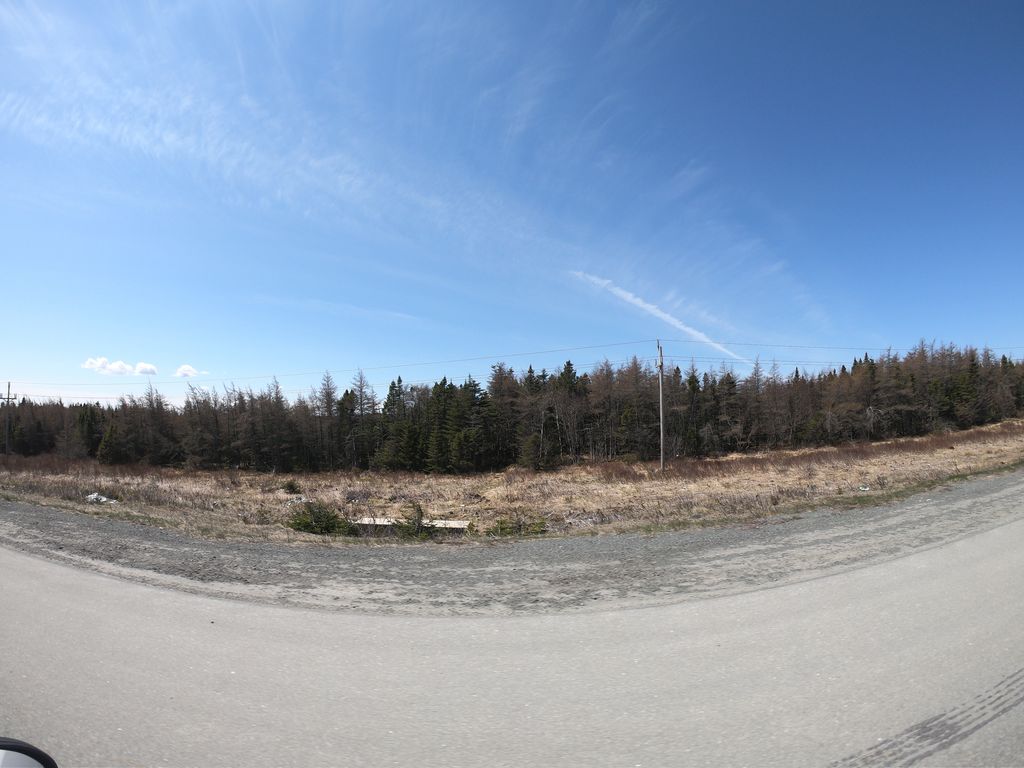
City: st_johns